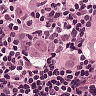
Metastatic tissue present: yes